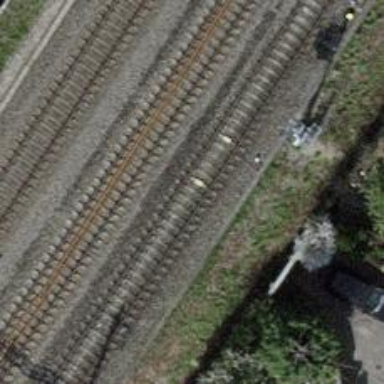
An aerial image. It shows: Railway track with contact line for electrification.